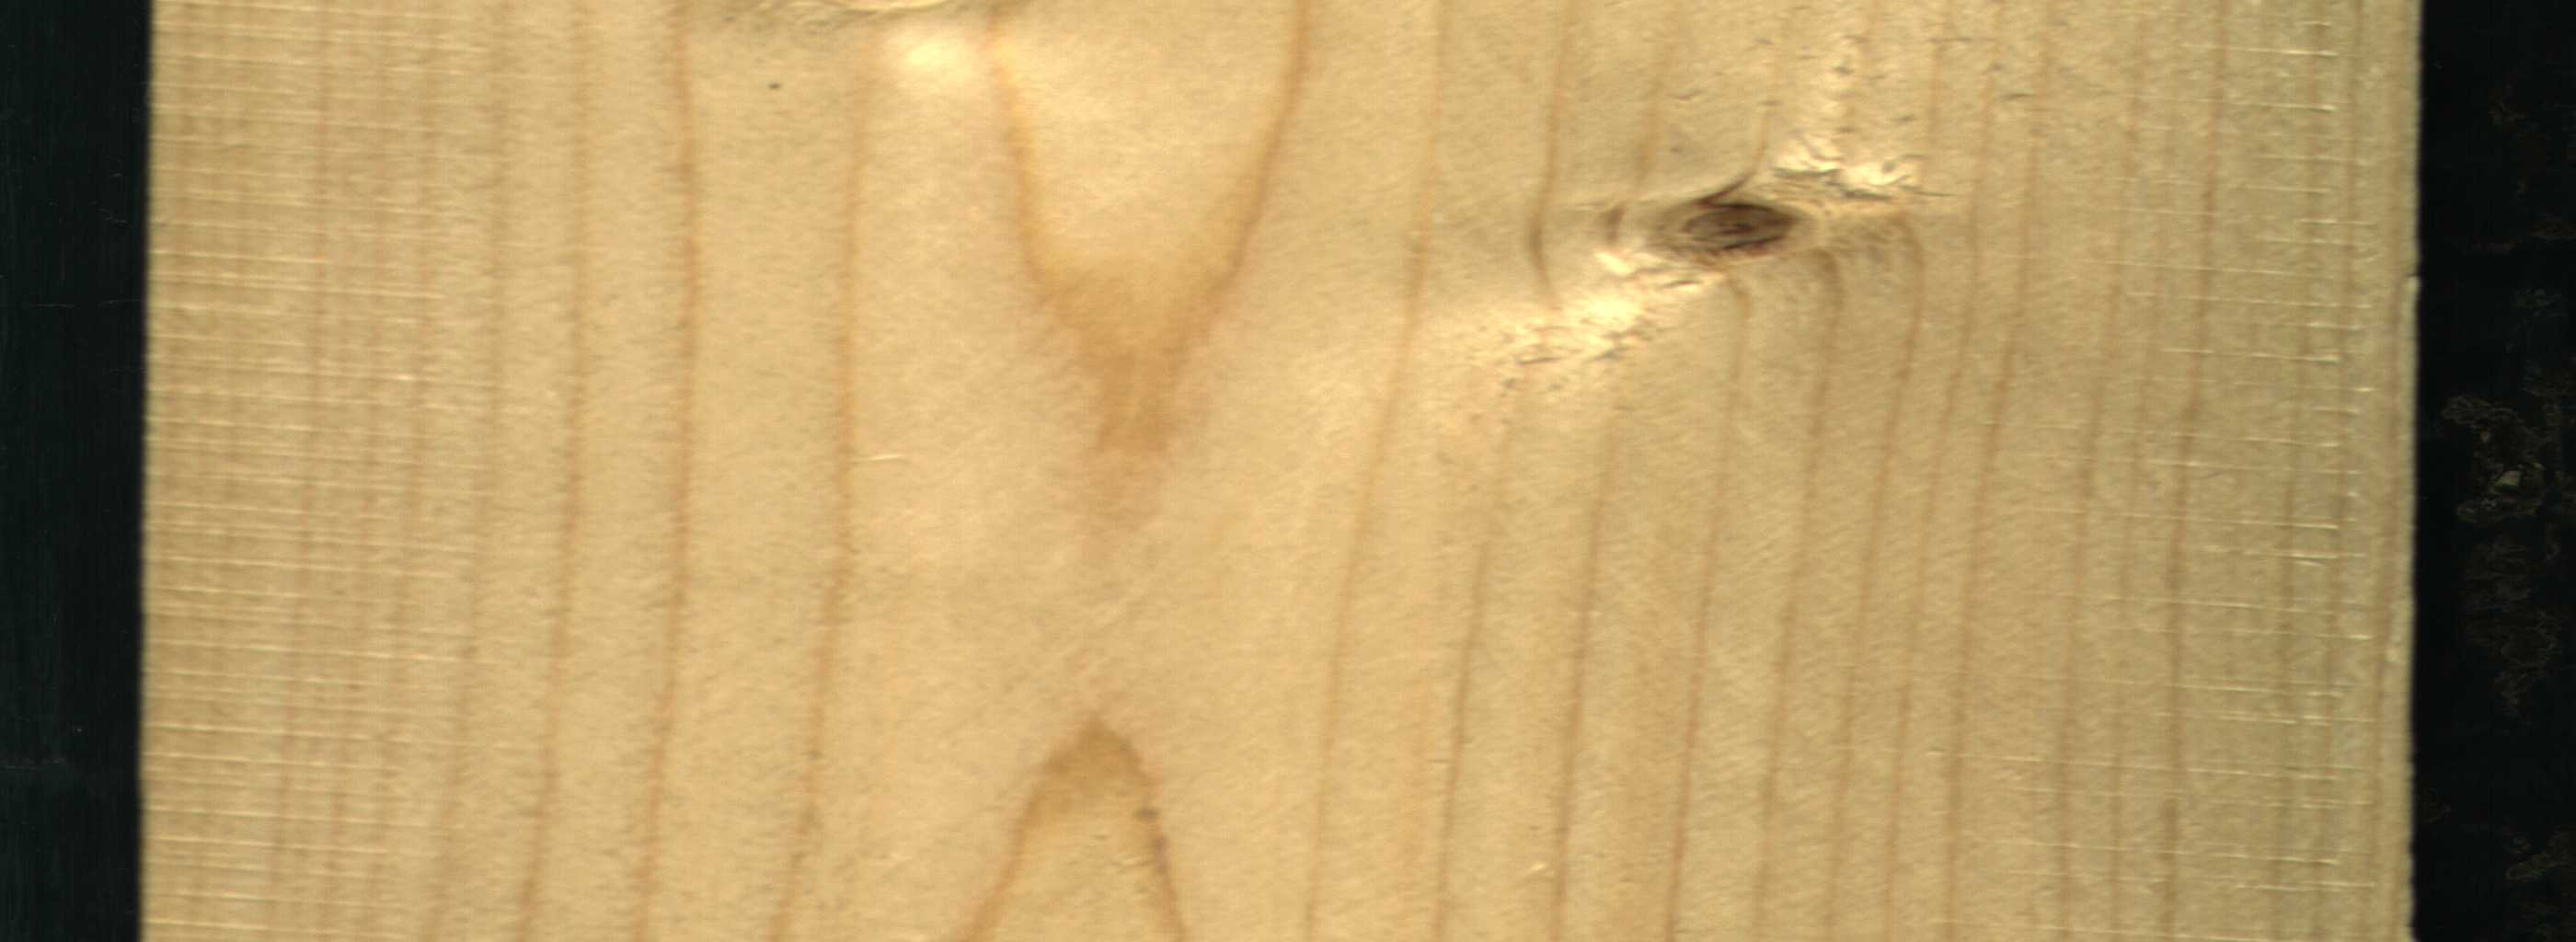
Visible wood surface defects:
Live_Knot